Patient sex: M
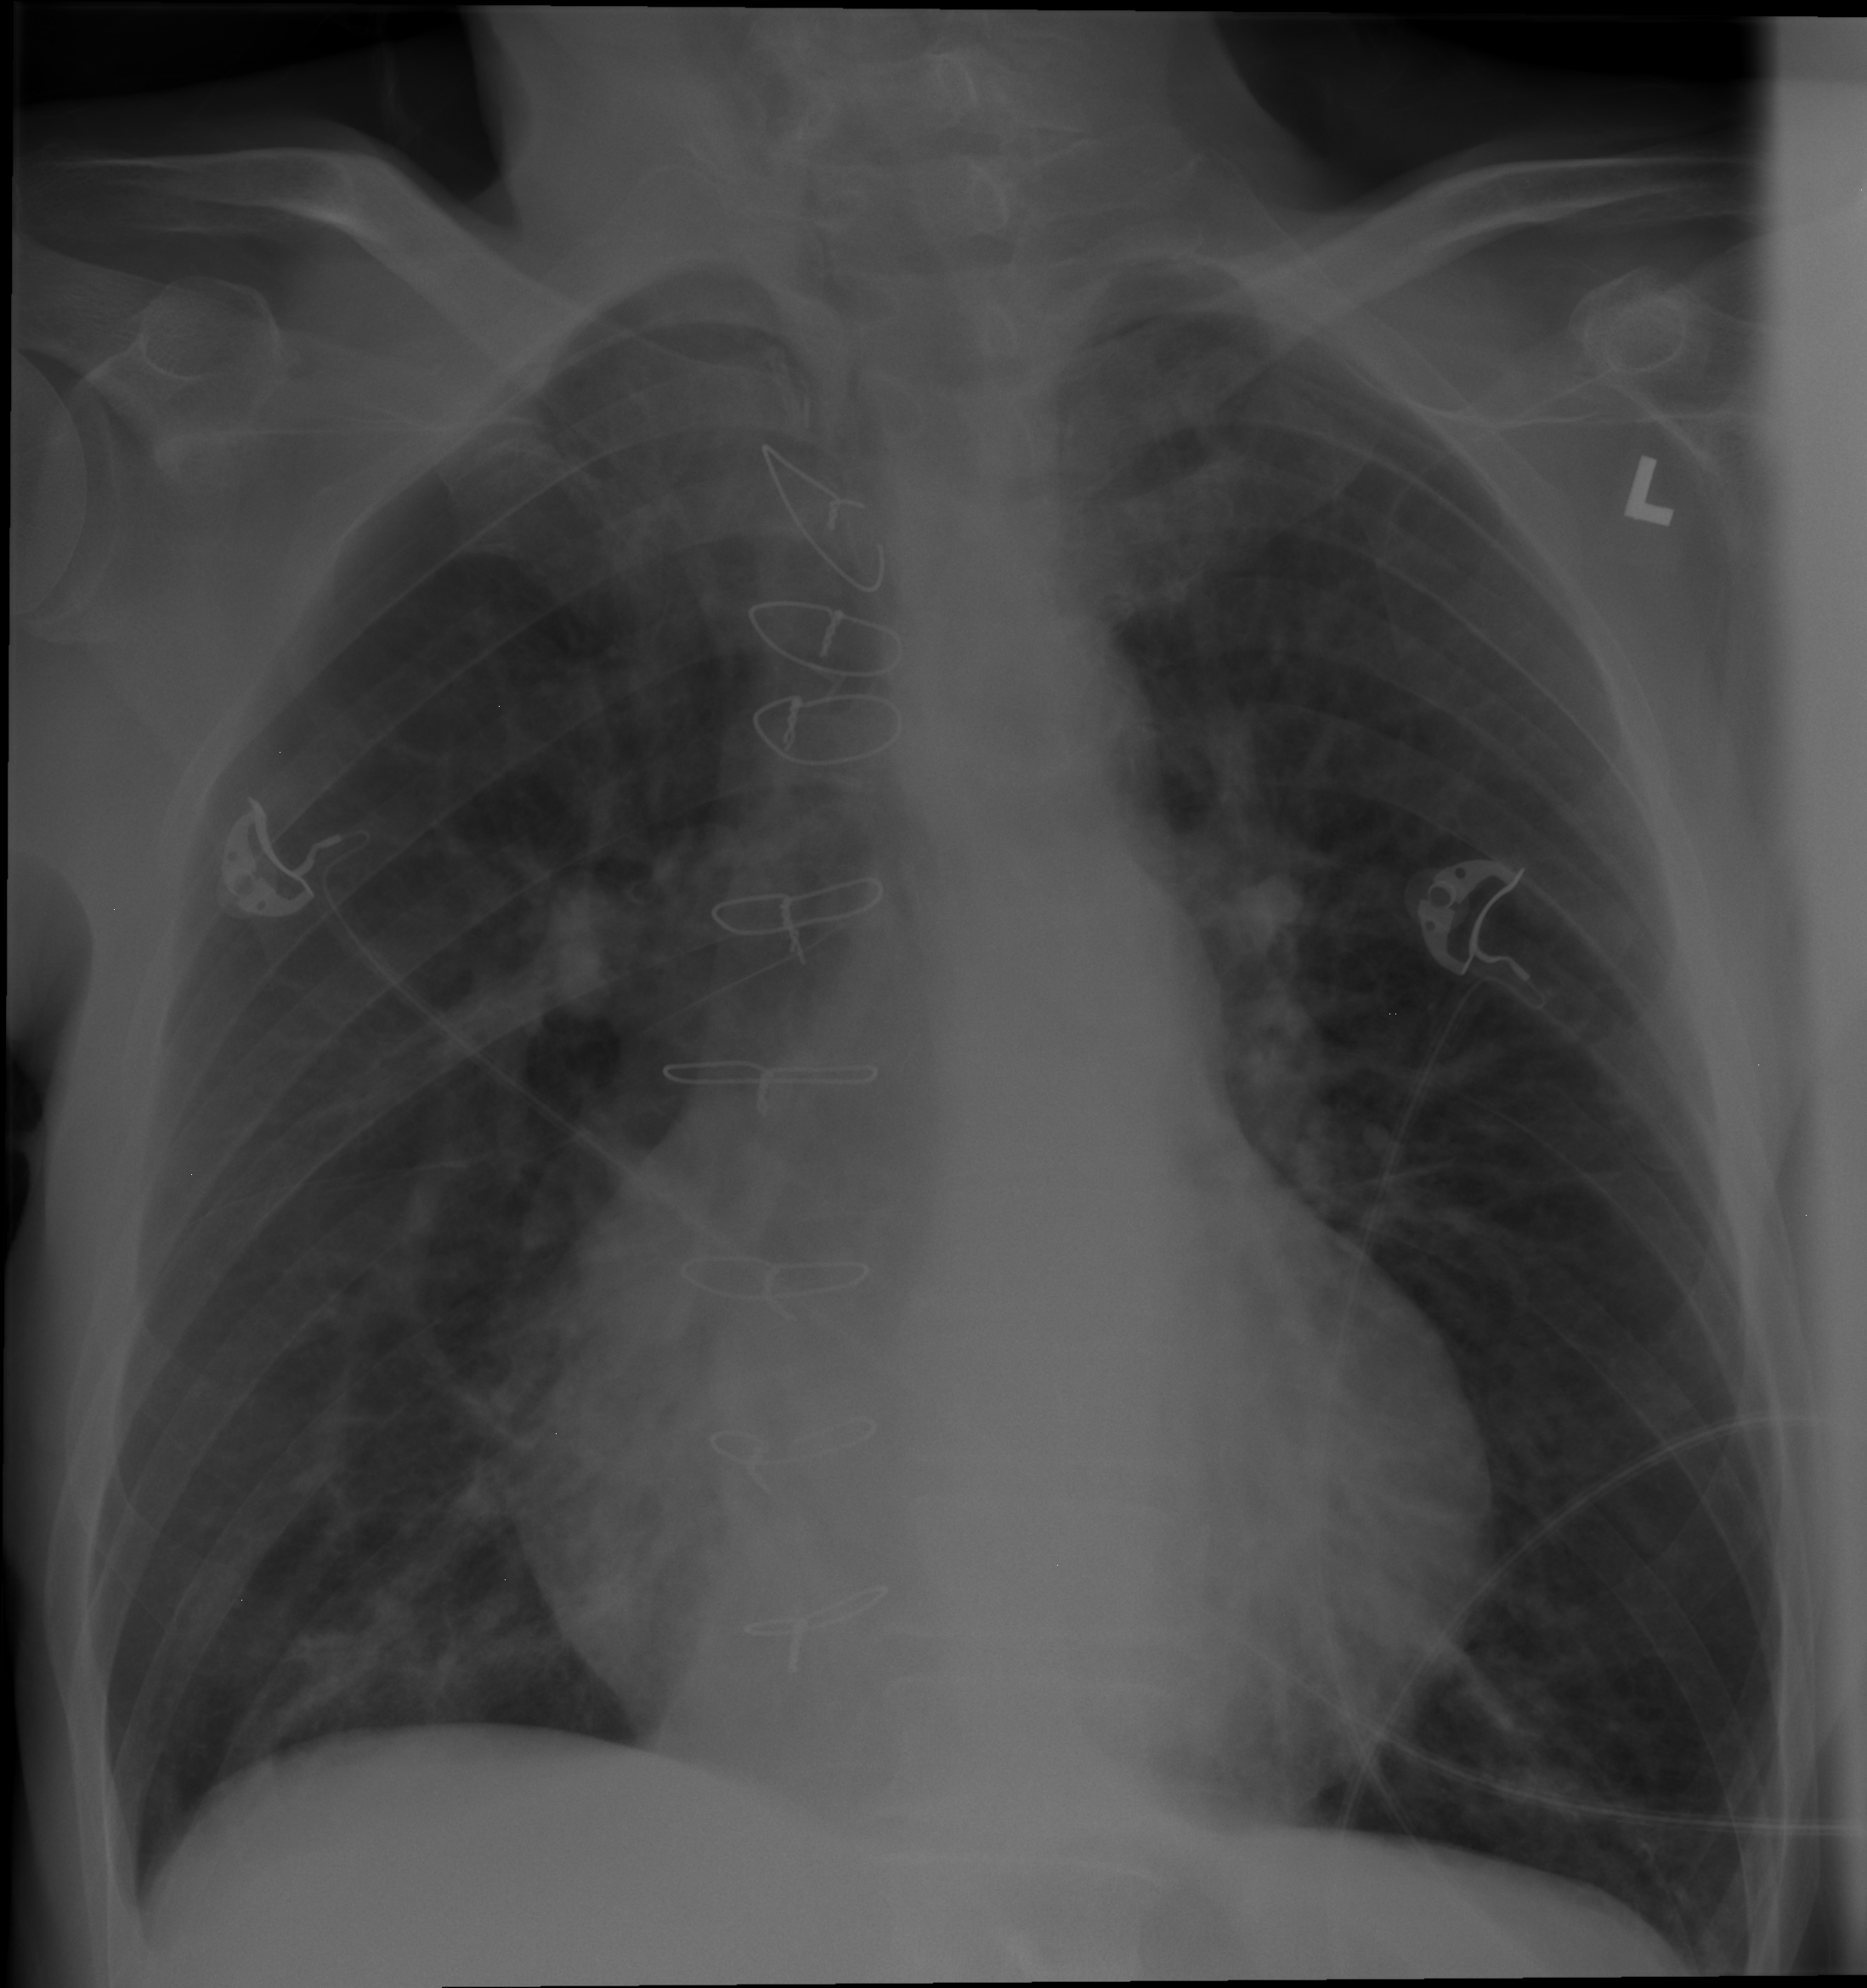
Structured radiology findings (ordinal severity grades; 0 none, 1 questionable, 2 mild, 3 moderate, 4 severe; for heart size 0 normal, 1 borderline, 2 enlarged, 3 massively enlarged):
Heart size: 2
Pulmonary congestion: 0
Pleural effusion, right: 0
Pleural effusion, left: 0
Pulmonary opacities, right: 2
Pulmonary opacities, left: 2
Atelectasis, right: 0
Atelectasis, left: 0